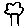
Label: tree